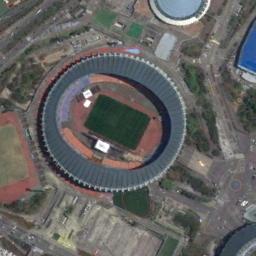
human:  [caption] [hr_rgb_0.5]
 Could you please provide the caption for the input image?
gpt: The stadium is next to some buildings and trees .

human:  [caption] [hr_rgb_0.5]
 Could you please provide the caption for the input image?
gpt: The stadium's roof has wavy white signs .

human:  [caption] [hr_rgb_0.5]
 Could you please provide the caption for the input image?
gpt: There are many trees beside the stadium .

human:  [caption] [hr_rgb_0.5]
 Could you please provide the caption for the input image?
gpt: The circular stadium is surrounded by lawns and buildings .

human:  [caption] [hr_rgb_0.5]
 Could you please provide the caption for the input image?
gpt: There are some green trees around the stadium .